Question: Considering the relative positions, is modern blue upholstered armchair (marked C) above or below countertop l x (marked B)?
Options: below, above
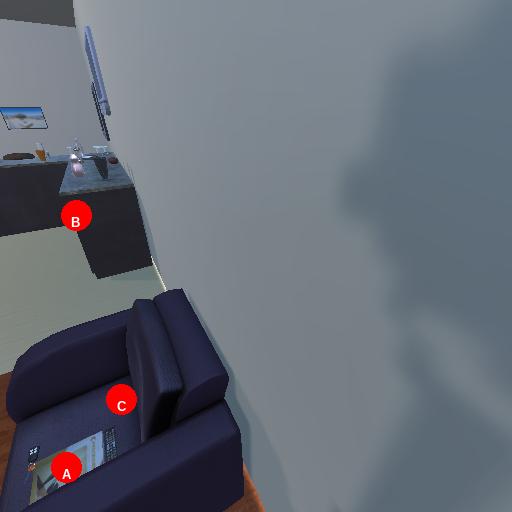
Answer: below